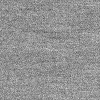
Atmospheric dust classification: dusty